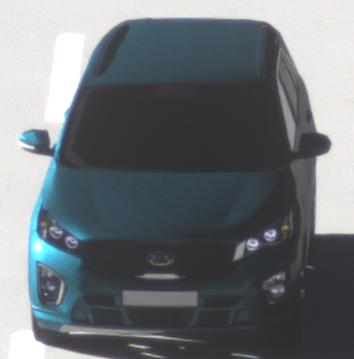
Make: KIA
Model: Sorento 2.2 CRDi
Detailed model: Sorento (UM)
Model produced from: 2015/03
Model produced until: 2017/10
Doors: 5
Color: blue
Road condition: dry road
Daytime: morning or afternoon
Contrast: high contrast